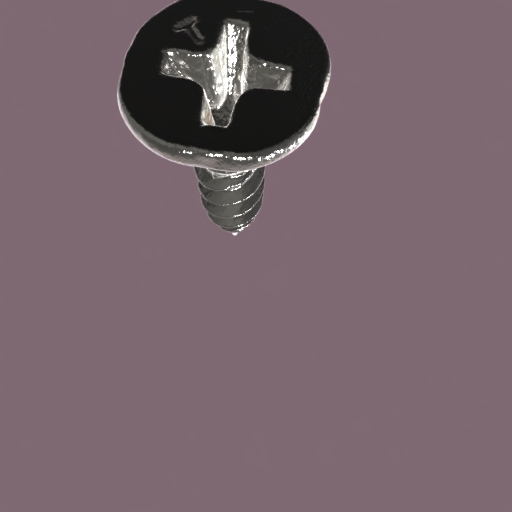
Label: screw